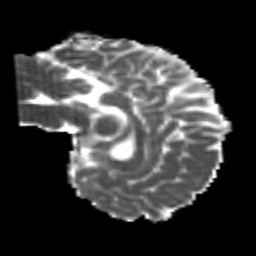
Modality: MD
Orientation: sagittal
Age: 24
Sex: female
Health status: healthy
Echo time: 0.074 s